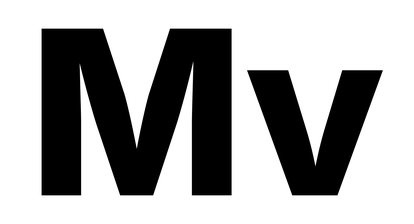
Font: Inter_ExtraBold